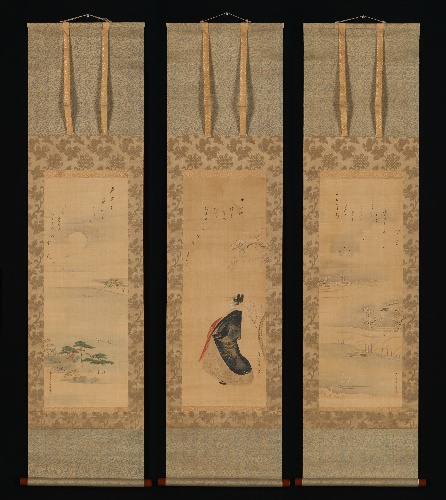
Title: 蜀山人（大田 南畝）賛　雪・月・花図　|Snow, Moon, and Cherry Blossoms (Yoshiwara in Three Seasons)
Artist: Chōbunsai Eishi
Artist bio: Japanese, 1756–1829
Date: early 19th century
Object type: Hanging scrols
Classification: Paintings
Medium: Triptych of  hanging scrolls; ink, color, and gold on silk
Culture: Japan
Period: Edo period (1615–1868)
Dimensions: Image (a): 32 3/8 × 11 13/16 in. (82.3 × 30 cm)
Overall with mounting (a): 65 1/2 × 16 3/8 in. (166.3 × 41.6 cm)
Overall with knobs (a): 65 1/2 × 18 9/16 in. (166.3 × 47.2 cm)
Image (b): 32 3/8 × 11 13/16 in. (82.2 × 30 cm)
Overall with mounting (b): 65 1/2 × 16 7/16 in. (166.3 × 41.7 cm)
Overall with knobs (b): 65 1/2 × 18 9/16 in. (166.3 × 47.2 cm)
Image (c): 32 3/8 × 11 3/4 in. (82.2 × 29.9 cm)
Overall with mounting (c): 65 3/8 × 16 7/16 in. (166 × 41.7 cm)
Overall with knobs (c): 65 3/8 × 18 9/16 in. (166 × 47.2 cm)
Department: Asian Art
Credit line: Mary Griggs Burke Collection, Gift of the Mary and Jackson Burke Foundation, 2015
Accession year: 2015
Repository: Metropolitan Museum of Art, New York, NY
Tags: Women|Flowers|Boats